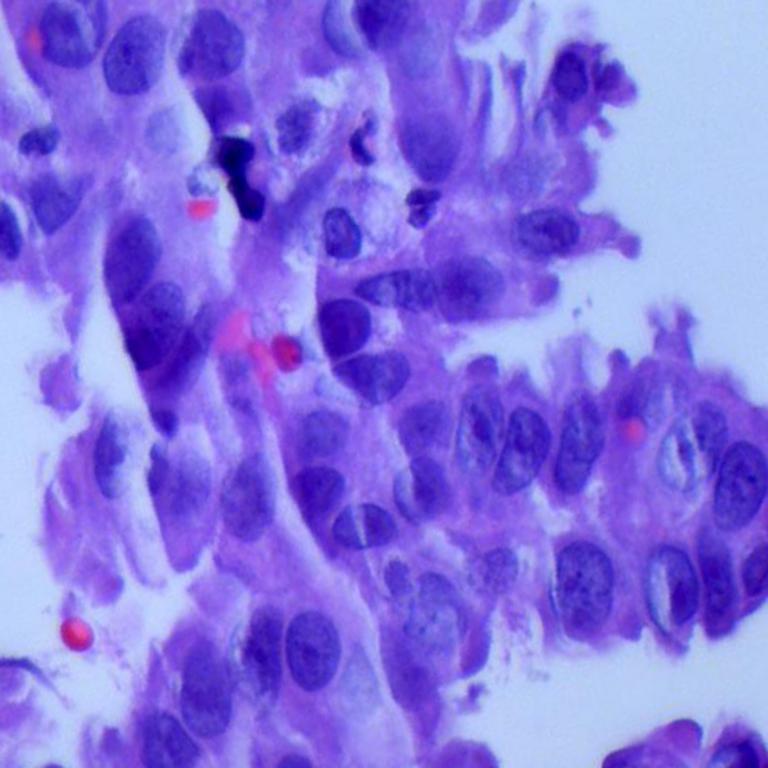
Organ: lung
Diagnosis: adenocarcinomas